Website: home-depot
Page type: billing-address
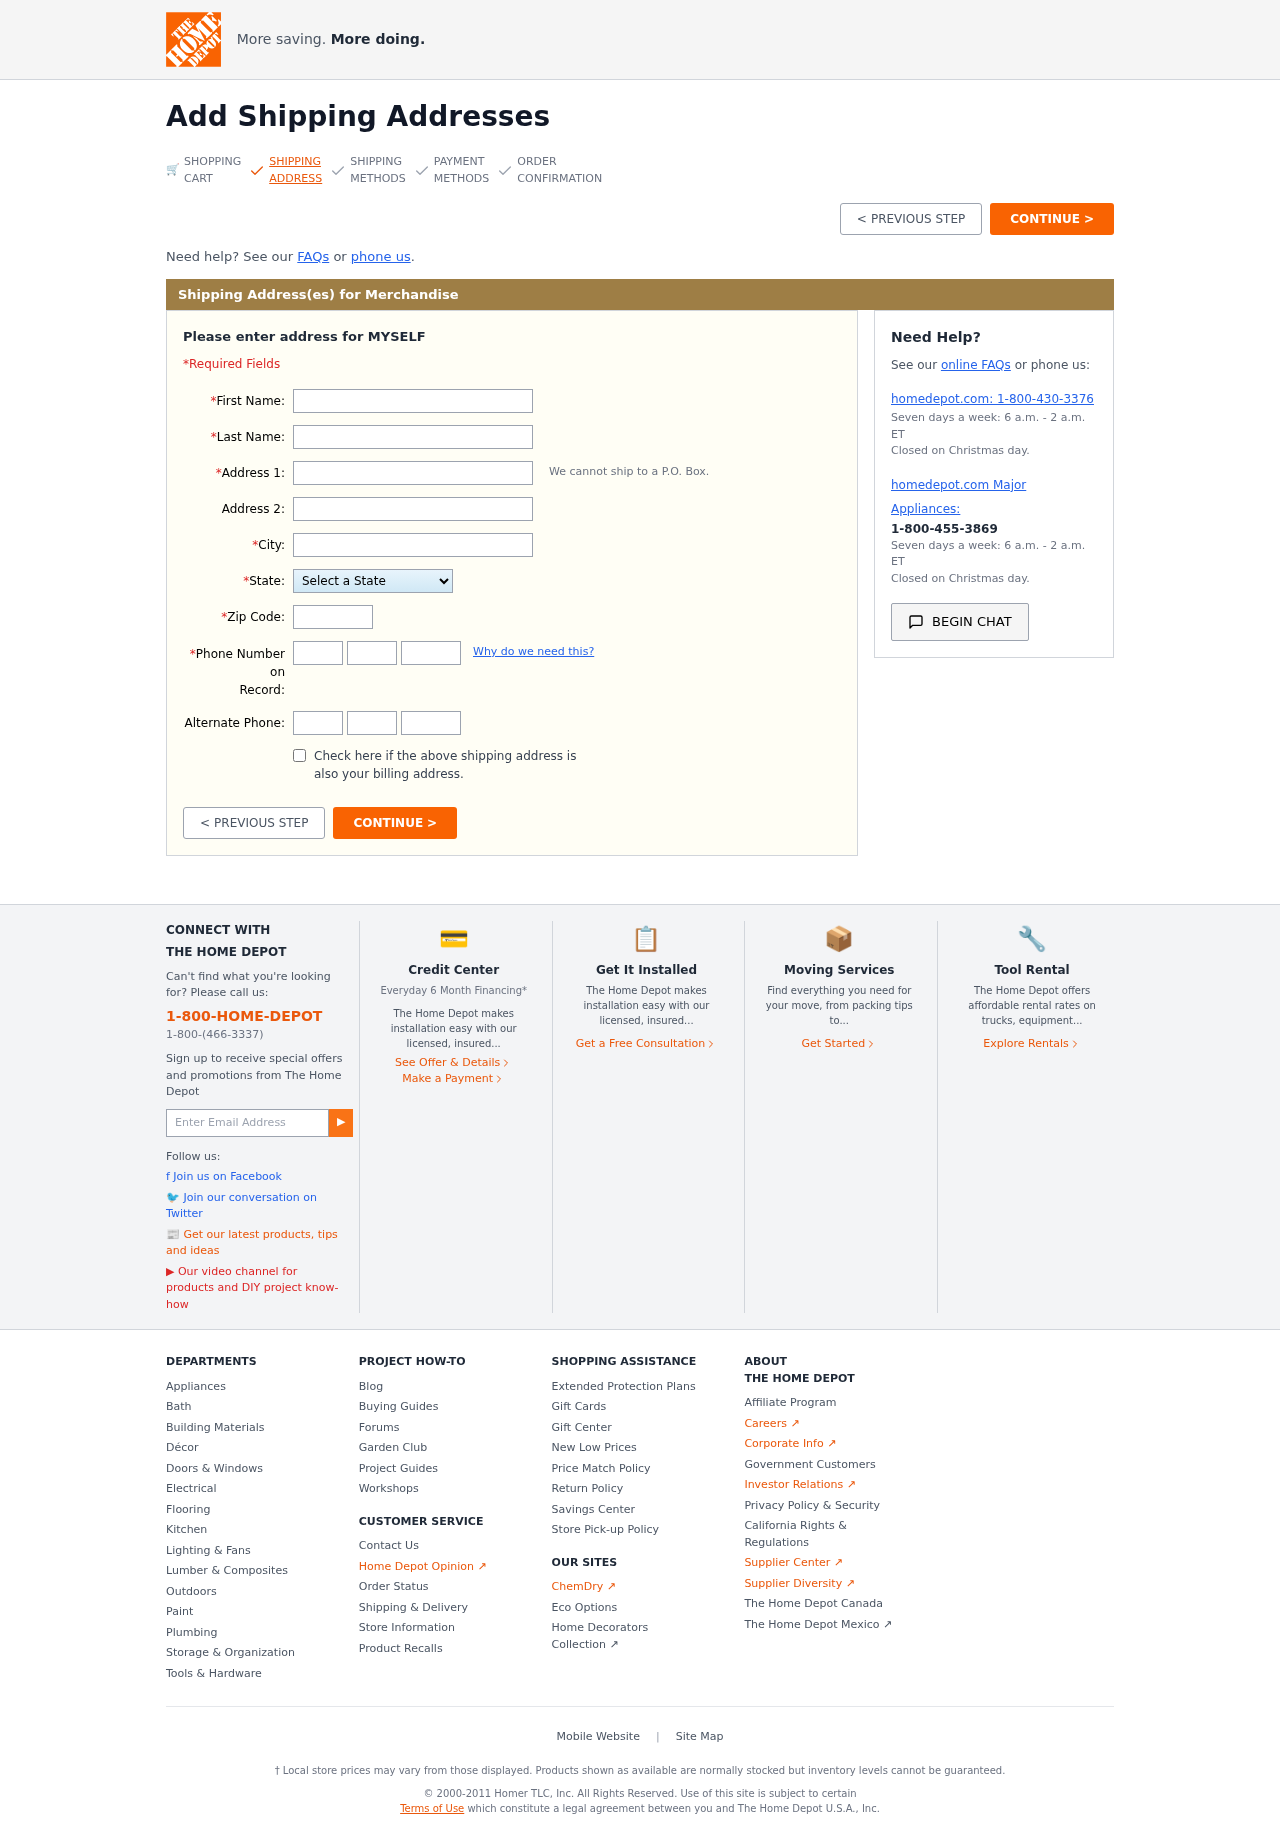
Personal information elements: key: PII_STATE
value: Alaska
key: PII_FIRSTNAME
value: Joshua
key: PII_LASTNAME
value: Smith
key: PII_STREET
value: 2850 Bullock Square
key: PII_STREET2
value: Apt. 590
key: PII_CITY
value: North Janettown
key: PII_POSTCODE
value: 54009
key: PII_PHONE_AREA
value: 597
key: PII_PHONE_PREFIX
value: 258
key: PII_PHONE_LINE
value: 8340